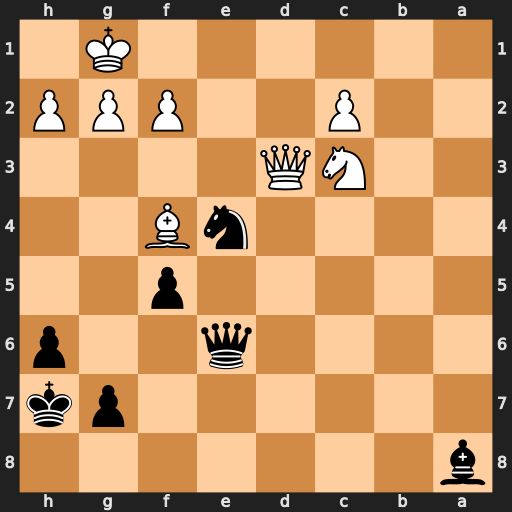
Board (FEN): b7/6pk/4q2p/5p2/4nB2/2NQ4/2P2PPP/6K1
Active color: b
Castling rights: -
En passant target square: -
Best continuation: Nxc3 Qxc3 Qe4 f3 Qxf4